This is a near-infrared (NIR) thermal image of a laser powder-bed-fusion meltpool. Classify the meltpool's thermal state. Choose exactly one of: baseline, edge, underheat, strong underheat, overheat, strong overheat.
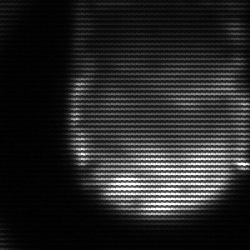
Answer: strong underheat